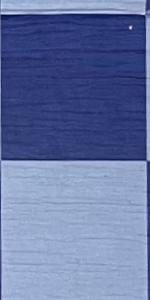
Label: Empty